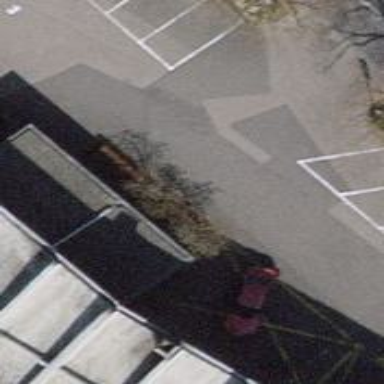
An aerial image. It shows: Road serving as parking aisle.